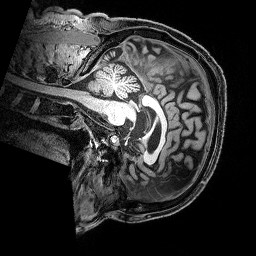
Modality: T1w
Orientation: sagittal
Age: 70
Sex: male
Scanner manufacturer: siemens
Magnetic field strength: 3 T
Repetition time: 2.5 s
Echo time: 0.00369 s